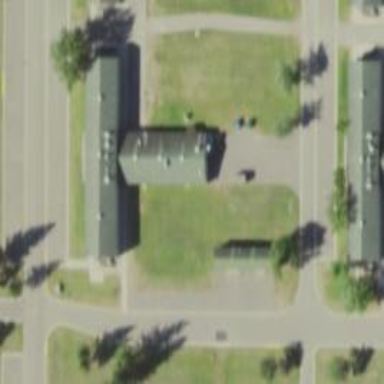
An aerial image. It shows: Military building serving as barracks.